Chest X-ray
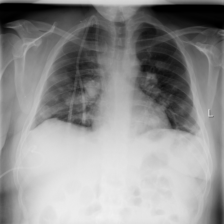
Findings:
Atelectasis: negative
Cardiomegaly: negative
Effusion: positive
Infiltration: negative
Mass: negative
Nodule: positive
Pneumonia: negative
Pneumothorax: negative
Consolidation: negative
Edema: negative
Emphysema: negative
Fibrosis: negative
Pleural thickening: negative
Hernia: negative